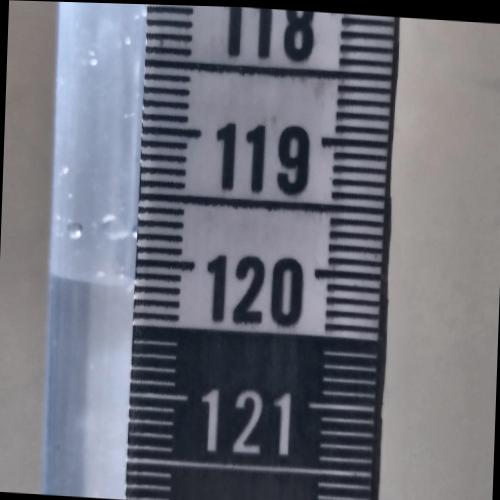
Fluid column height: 120.2 cm